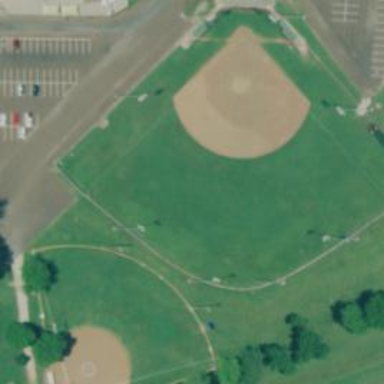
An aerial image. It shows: Grassy baseball pitch for leisure sports.